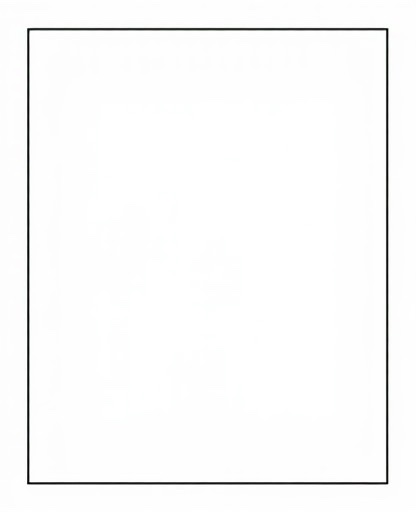
Category: Wedding